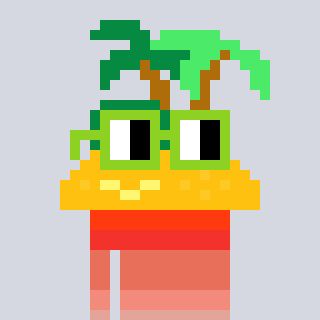
a pixel art character with square light green glasses, a island-shaped head and a grayscale-colored body on a cool background